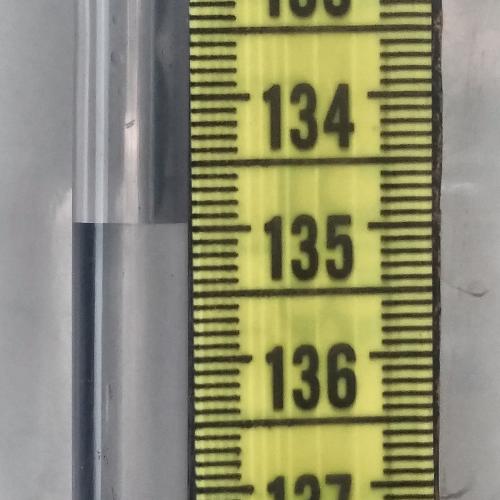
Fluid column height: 135.0 cm